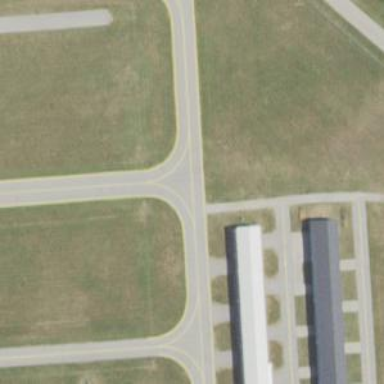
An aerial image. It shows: Image of taxiway at airport.